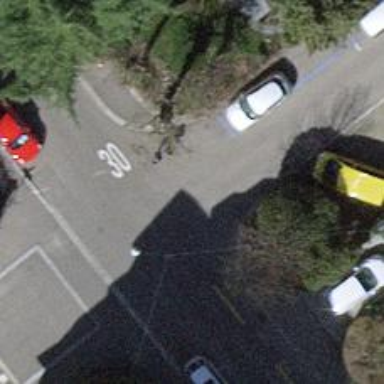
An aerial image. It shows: Unmarked crossing on footway.